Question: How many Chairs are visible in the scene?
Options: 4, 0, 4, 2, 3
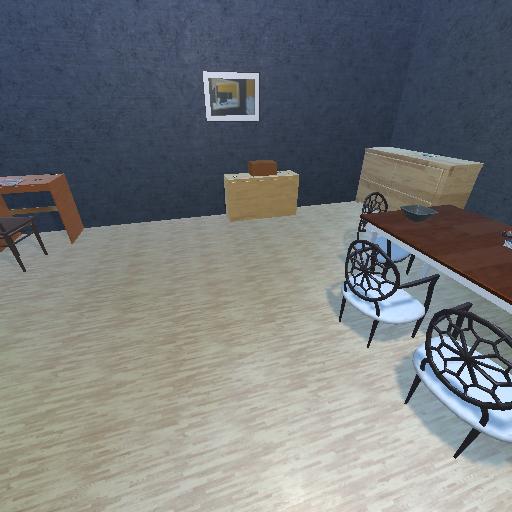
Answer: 4